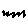
Label: zigzag